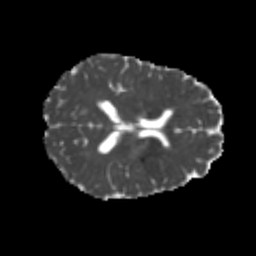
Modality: MD
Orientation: axial
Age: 22
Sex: female
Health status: healthy
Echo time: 0.074 s